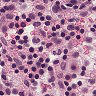
Metastatic tissue present: no